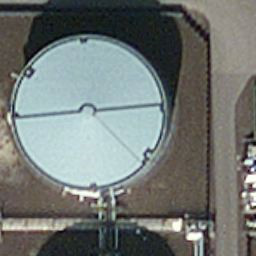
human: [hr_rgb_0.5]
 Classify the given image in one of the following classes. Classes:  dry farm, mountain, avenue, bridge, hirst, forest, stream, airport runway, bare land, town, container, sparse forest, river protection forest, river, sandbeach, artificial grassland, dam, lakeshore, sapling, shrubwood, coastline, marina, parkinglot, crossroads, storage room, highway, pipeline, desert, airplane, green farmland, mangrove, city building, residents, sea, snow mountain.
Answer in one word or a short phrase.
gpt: storage room